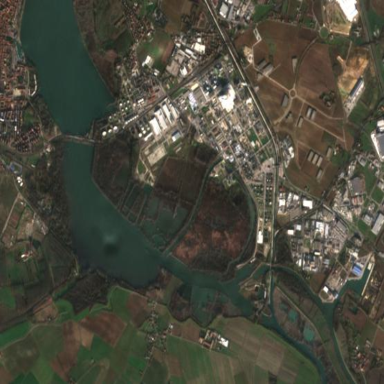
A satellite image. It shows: Industrial area with refinery.